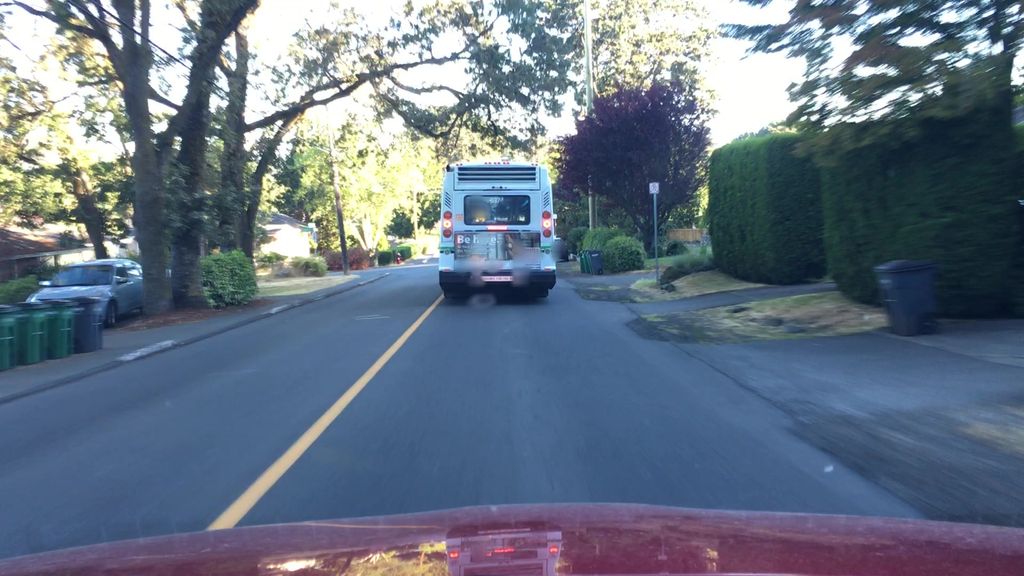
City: victoria